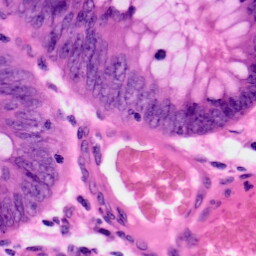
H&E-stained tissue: Colon